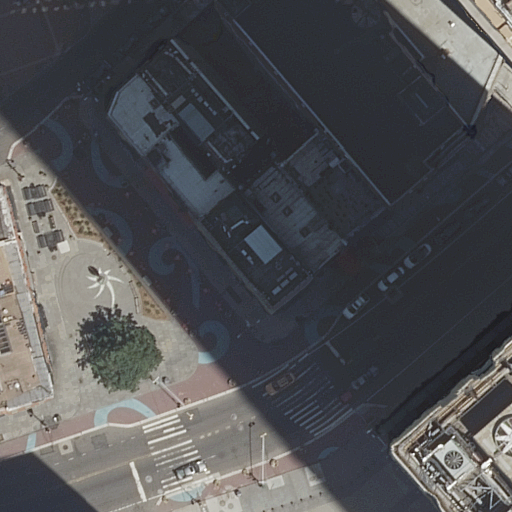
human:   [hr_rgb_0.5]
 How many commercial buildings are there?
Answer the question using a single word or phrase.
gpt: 0

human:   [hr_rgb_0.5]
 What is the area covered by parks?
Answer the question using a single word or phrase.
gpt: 5921m2

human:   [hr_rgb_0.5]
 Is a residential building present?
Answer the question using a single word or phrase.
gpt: yes

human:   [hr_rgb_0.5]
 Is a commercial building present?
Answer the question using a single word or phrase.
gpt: no

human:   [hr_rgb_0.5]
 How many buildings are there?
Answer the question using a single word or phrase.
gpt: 11

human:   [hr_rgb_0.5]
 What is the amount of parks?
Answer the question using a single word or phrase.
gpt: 2

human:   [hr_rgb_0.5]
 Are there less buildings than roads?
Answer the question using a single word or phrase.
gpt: no

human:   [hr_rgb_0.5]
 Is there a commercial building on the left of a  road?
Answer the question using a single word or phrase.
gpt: no

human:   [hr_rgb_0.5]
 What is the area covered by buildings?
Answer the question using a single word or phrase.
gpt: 6108m2

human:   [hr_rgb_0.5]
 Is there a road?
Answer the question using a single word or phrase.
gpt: yes

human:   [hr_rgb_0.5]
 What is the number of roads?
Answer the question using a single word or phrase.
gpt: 6

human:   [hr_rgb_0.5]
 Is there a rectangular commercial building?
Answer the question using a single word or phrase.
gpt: no

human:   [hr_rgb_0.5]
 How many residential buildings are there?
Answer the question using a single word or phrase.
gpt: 11

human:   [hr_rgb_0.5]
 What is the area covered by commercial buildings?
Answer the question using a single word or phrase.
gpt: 0m2

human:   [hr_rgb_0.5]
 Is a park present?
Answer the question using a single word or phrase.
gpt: yes

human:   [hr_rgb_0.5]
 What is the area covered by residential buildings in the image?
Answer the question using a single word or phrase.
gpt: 6108m2

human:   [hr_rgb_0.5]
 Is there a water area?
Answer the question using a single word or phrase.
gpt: no

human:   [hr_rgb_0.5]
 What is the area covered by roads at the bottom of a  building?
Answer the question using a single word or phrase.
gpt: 0m2

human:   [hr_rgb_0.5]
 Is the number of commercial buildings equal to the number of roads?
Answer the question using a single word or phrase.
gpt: no

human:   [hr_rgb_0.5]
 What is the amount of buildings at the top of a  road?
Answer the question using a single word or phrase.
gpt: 11

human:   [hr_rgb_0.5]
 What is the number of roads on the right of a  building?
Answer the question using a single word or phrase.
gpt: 6

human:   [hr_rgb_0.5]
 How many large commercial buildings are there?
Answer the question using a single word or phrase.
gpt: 0

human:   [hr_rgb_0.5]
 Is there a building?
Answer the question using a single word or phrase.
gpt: yes

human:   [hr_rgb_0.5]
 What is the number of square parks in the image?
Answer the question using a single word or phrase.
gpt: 0

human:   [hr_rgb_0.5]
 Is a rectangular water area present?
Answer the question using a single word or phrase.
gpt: no

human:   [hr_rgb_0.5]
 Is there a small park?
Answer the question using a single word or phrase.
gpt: no

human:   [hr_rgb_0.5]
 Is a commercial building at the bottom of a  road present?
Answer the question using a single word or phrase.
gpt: no

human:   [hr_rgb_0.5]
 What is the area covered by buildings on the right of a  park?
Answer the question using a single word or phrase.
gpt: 5117m2

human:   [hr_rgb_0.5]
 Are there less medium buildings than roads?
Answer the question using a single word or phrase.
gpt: no

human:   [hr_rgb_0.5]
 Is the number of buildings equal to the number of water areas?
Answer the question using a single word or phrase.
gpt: no

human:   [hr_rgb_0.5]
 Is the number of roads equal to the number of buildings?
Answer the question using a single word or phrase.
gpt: no

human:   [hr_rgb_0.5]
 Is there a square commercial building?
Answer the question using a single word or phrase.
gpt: no

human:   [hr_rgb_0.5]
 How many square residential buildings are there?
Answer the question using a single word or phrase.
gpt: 0

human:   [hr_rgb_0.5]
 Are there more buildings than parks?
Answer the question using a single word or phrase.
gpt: yes

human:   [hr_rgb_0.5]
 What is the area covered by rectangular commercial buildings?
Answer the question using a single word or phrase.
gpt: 0m2

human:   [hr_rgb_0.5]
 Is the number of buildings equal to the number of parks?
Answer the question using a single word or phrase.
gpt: no

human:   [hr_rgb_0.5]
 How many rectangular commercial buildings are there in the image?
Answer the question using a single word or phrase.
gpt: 0

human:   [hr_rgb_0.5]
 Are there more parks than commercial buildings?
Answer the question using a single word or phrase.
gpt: yes

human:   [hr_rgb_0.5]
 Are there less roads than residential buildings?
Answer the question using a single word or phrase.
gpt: yes

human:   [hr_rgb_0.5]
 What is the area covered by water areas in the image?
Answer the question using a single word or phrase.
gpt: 0m2

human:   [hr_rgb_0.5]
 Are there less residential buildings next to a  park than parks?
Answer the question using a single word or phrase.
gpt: no

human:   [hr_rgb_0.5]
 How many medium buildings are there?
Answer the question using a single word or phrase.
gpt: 8

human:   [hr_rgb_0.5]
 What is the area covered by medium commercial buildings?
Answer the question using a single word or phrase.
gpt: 0m2

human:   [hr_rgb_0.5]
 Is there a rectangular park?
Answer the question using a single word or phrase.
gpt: yes

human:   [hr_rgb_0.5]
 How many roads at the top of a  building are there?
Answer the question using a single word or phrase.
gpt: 2

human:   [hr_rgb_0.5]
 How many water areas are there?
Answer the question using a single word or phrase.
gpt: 0

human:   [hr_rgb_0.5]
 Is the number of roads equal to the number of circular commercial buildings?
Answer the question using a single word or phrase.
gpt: no

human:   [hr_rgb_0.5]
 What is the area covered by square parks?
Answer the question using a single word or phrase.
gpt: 0m2

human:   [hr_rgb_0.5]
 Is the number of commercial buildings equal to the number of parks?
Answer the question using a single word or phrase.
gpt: no

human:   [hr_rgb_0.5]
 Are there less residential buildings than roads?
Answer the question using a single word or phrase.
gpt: no

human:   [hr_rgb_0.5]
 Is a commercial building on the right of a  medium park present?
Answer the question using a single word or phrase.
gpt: no

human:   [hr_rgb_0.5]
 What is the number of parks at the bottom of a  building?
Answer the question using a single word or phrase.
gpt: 2

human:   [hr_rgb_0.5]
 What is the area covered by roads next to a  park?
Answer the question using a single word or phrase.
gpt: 0m2

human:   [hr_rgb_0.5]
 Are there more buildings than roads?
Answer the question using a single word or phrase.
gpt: yes

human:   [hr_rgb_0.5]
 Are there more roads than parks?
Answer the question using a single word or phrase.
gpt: yes

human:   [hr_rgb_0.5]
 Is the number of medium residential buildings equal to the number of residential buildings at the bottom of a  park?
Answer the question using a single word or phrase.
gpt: no

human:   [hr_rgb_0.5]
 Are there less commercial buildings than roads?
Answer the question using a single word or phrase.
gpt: yes

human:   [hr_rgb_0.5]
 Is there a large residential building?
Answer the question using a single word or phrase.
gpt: yes

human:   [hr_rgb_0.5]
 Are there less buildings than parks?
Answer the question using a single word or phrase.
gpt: no

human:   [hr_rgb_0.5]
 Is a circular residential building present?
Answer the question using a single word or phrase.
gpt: no

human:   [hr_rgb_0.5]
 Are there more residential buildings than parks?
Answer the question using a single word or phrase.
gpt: yes

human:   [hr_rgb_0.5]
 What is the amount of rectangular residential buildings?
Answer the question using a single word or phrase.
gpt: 8

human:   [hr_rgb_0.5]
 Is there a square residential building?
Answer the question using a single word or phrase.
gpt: no

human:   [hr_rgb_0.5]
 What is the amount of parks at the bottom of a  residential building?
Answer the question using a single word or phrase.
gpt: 2